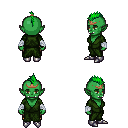
a pixel art fantasy rpg character, female body template, orc, green skin, green robe, gold greaves, green mohawk hairstyle, bronze tiara, white cloth bandages, metal boots, four views (front, back, left, right), 2x2 character sprite sheet, small pixel art, hard edges, no anti-aliasing